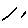
Label: line